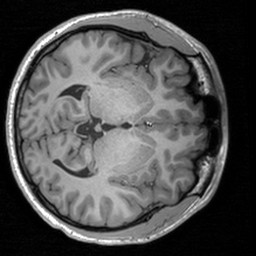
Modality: T1w
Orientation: axial
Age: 21
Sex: male
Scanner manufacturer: siemens
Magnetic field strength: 3 T
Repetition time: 1.9 s
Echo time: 0.00226 s